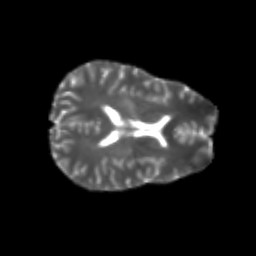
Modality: T2w
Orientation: axial
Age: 24
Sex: female
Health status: healthy
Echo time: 0.074 s